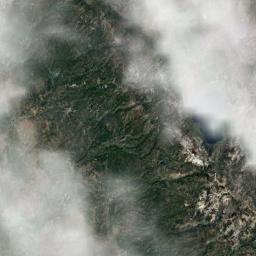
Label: cloud